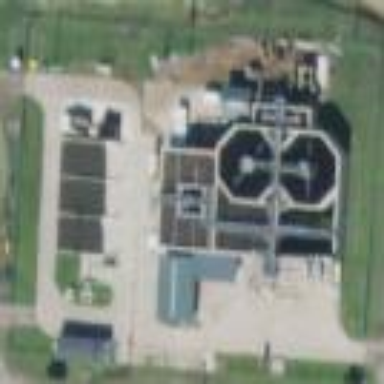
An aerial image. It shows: View of wastewater plant.